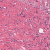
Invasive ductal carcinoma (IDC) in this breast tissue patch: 1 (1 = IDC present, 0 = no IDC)